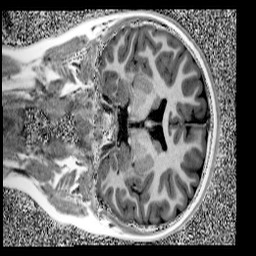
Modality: UNIT1
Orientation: coronal
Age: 9
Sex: male
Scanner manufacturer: siemens
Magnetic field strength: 3 T
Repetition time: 4 s
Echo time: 0.00303 s